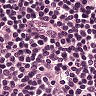
Metastatic tissue present: no